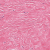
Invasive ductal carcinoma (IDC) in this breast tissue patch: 0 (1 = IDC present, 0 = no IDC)